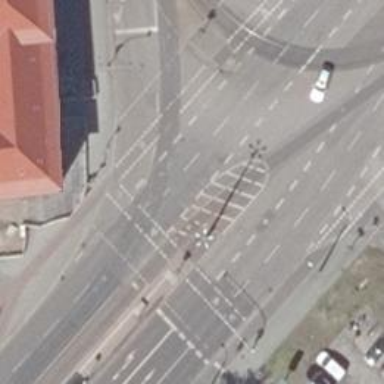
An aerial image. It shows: Tram level crossing with traffic signals.